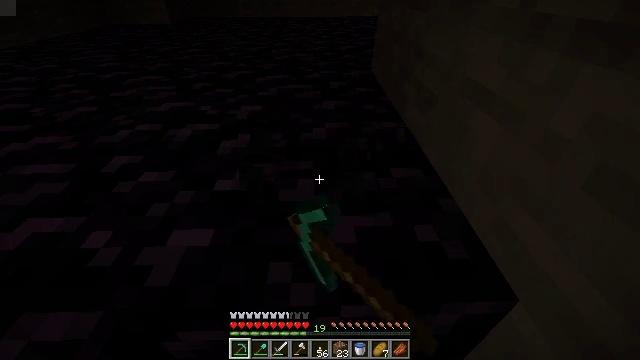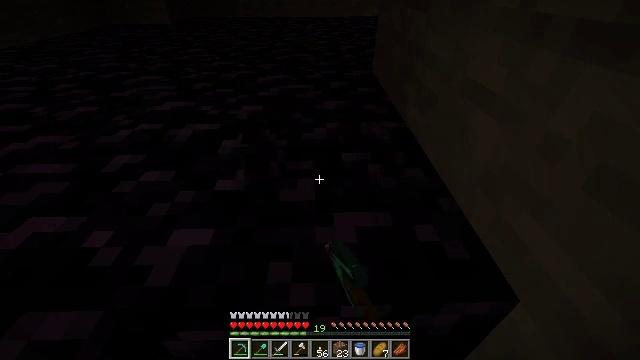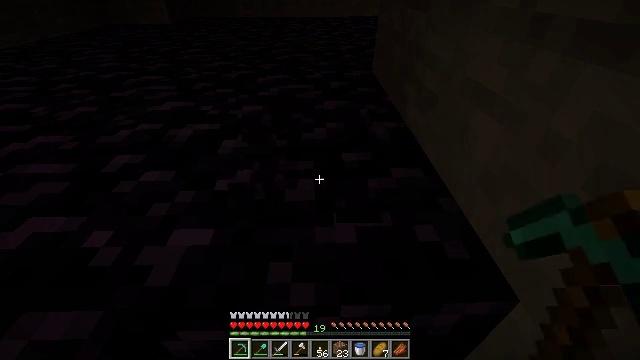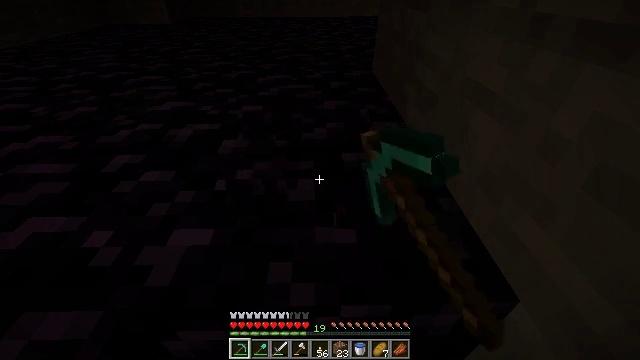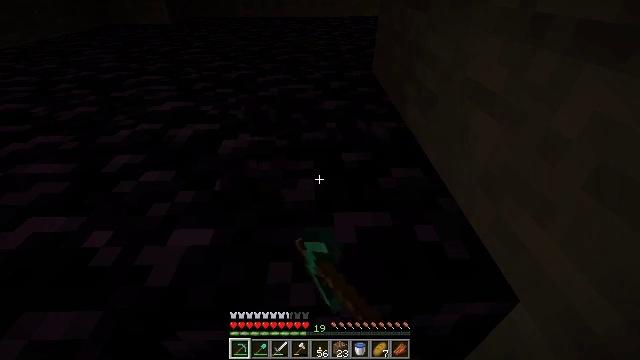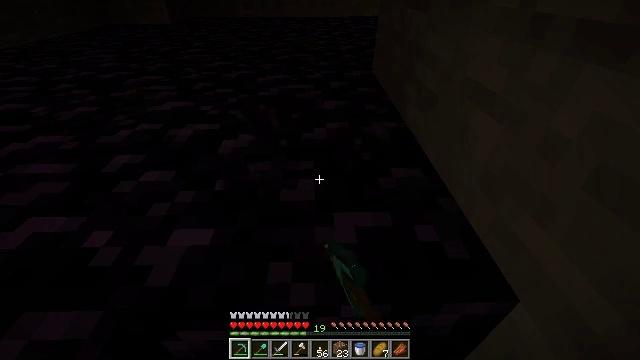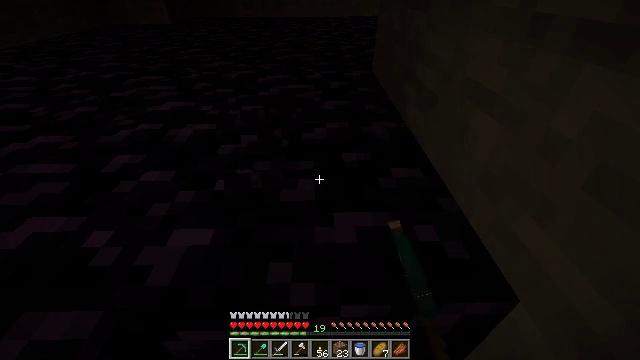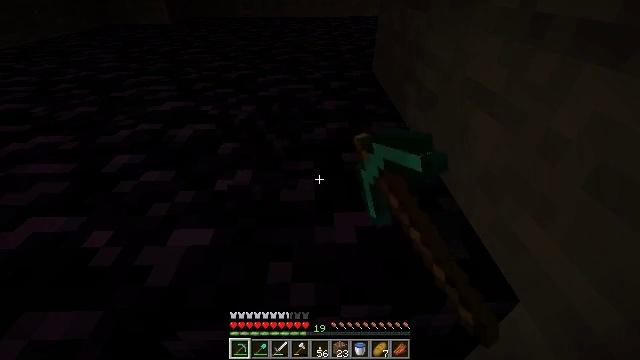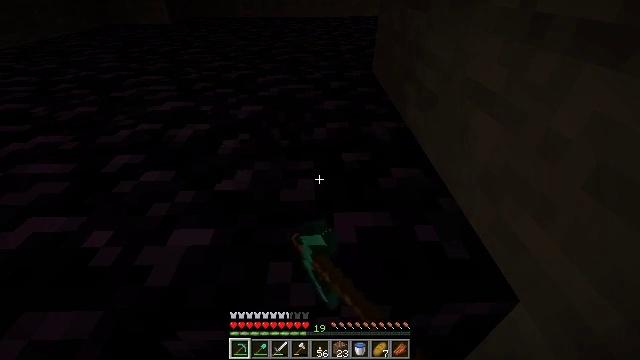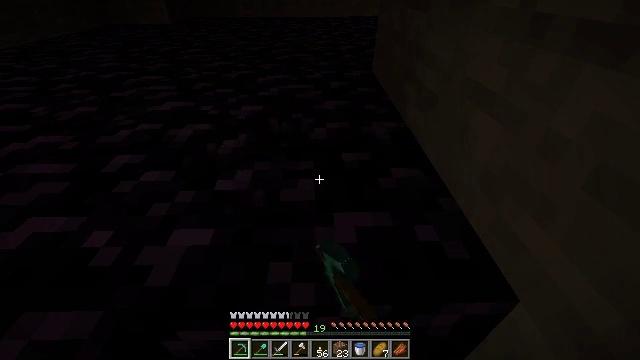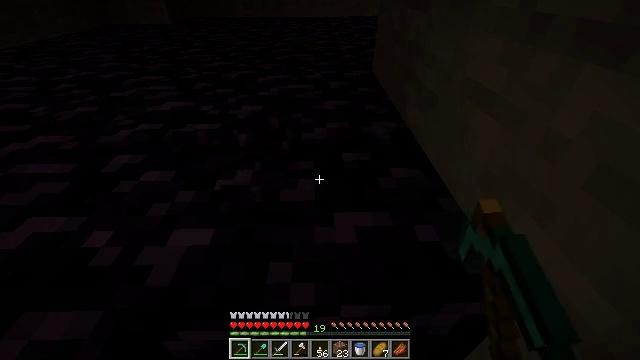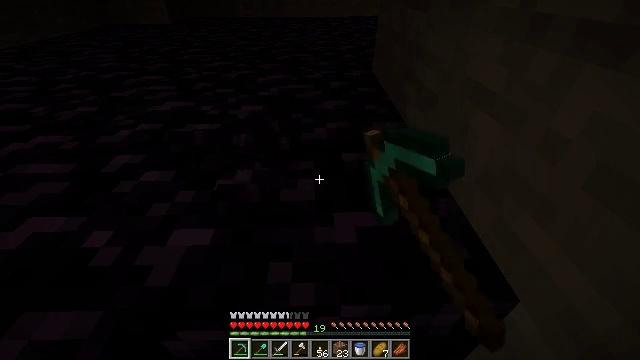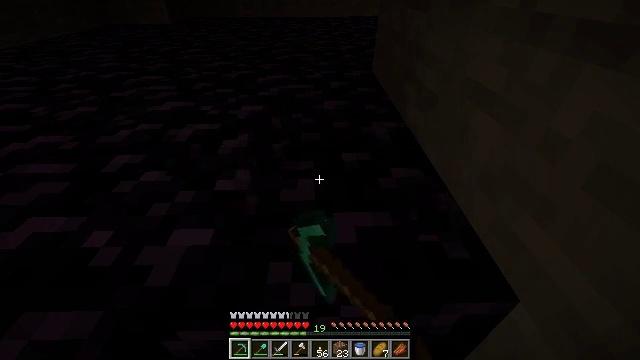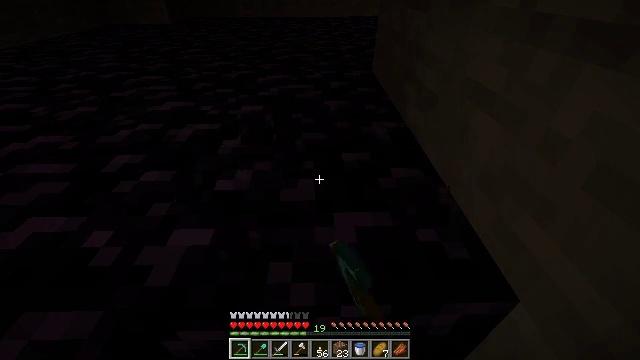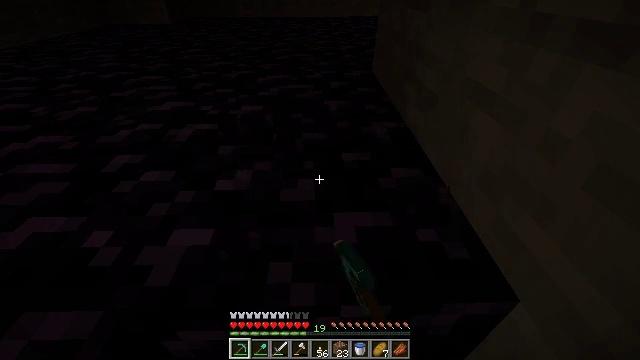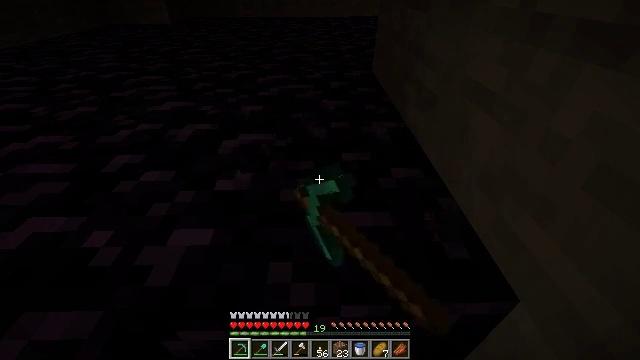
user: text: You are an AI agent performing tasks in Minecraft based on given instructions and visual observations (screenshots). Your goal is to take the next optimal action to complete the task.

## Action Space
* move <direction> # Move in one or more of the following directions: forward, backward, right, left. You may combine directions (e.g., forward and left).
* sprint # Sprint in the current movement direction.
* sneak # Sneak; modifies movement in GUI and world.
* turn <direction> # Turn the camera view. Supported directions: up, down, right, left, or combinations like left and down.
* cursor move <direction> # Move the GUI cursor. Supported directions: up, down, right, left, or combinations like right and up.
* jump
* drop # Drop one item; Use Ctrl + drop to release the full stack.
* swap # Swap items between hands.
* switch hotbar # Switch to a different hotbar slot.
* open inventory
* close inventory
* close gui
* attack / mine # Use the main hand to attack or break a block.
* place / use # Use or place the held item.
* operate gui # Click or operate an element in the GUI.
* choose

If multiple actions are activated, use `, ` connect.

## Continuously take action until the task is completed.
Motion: motion action
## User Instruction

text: Break the obsidian using a diamond or netherite pickaxe.
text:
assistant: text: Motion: attack / mine
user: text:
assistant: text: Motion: attack / mine
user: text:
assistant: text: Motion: attack / mine
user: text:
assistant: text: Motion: attack / mine
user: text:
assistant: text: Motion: attack / mine
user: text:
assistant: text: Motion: attack / mine
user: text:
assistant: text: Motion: attack / mine
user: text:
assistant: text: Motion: attack / mine
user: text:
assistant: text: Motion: attack / mine
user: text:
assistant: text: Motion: attack / mine
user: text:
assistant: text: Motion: attack / mine
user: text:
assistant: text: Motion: attack / mine
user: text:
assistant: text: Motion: attack / mine
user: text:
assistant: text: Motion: attack / mine
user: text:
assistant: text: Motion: attack / mine
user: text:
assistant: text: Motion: attack / mine
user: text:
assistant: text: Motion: attack / mine
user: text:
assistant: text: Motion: attack / mine
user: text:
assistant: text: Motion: attack / mine
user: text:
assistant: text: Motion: attack / mine
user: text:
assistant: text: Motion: attack / mine
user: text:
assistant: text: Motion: attack / mine
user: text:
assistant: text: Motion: attack / mine
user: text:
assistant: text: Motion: attack / mine
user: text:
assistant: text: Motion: attack / mine
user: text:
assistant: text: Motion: attack / mine
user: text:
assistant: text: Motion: attack / mine
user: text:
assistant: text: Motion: attack / mine
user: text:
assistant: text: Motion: attack / mine
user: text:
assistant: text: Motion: attack / mine